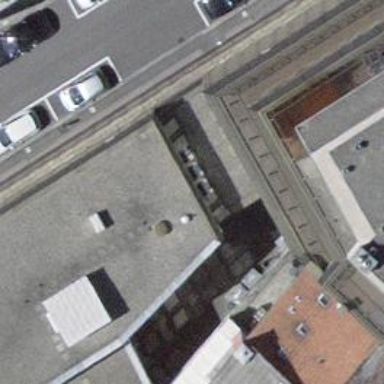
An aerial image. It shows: Footway tunnel passing through building.